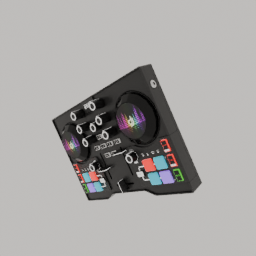
Label: electronics